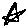
Label: star